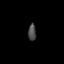
Tissue: lung
Cell type: Fibroblasts
Senescence score: 0.6656
Nuclear area (px): 127
Mean DAPI intensity: 74.764